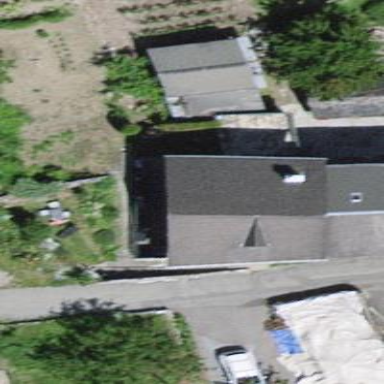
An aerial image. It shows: Simple house.